Interaction volume radius: 5 \u00c5
Interaction volume height: 10 \u00c5
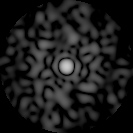
Disorder parameter: 0.8064